Interaction volume radius: 5 \u00c5
Interaction volume height: 25 \u00c5
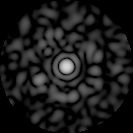
Disorder parameter: 0.8144